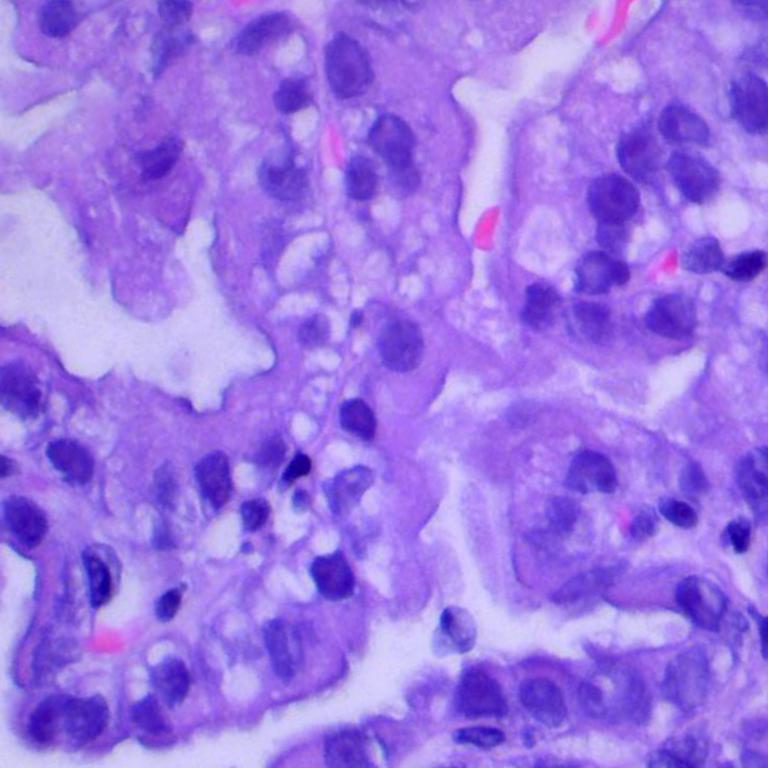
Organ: lung
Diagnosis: adenocarcinomas